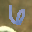
Label: 6